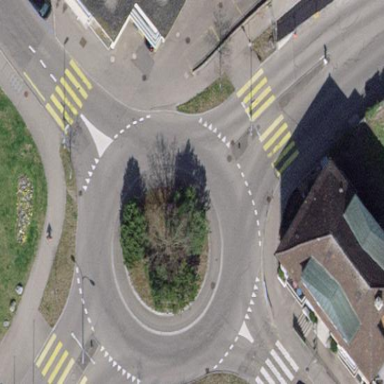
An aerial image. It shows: Residential road with asphalt surface surrounding roundabout. There are no sidewalks present.